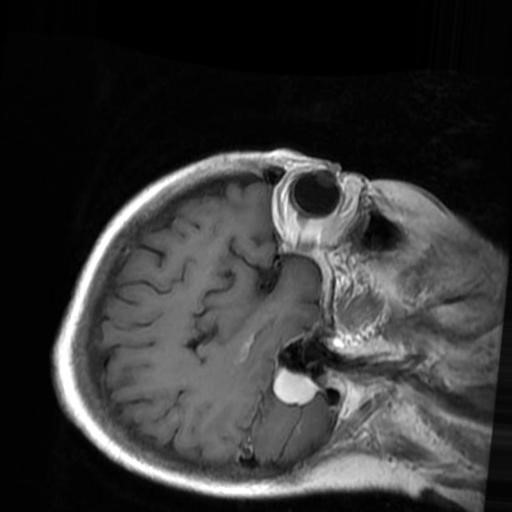
Label: brain_menin